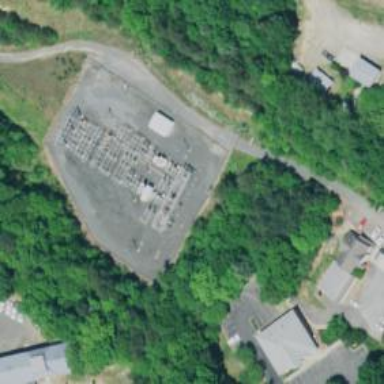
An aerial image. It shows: Distribution level power substation enclosed by fence.